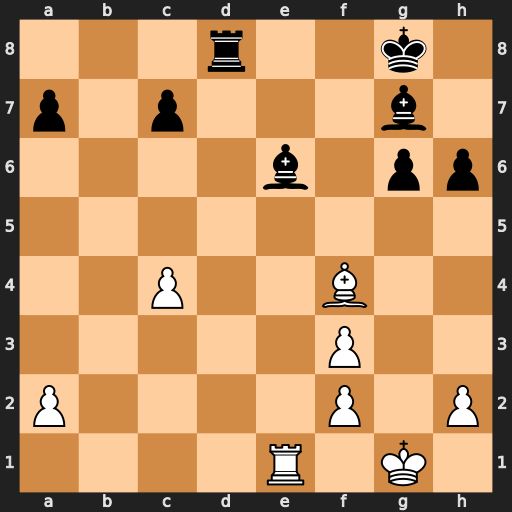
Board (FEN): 3r2k1/p1p3b1/4b1pp/8/2P2B2/5P2/P4P1P/4R1K1
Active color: w
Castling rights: -
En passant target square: -
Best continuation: Rxe6 Rd1+ Kg2